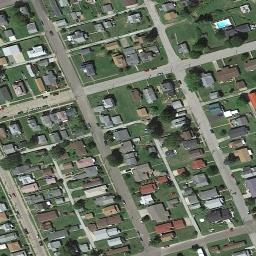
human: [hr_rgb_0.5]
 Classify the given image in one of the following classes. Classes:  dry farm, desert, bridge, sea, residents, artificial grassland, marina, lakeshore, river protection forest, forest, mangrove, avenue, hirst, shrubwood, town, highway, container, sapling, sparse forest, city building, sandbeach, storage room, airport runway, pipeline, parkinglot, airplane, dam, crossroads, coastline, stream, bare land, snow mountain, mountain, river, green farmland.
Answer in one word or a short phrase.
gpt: town